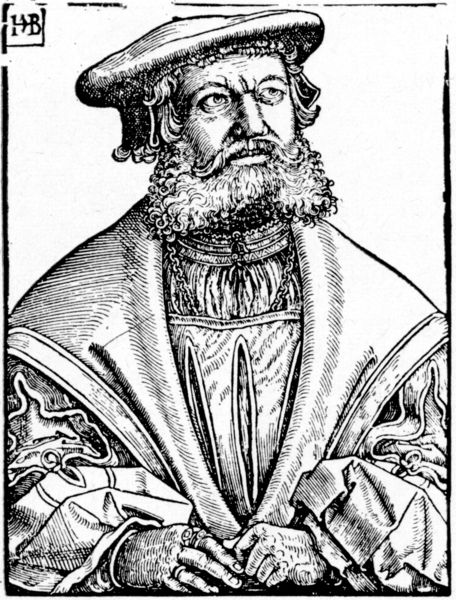
Titel: Bildnis des Eobanus Hessus
Künstler: Hans Brosamer
Institution: (Seriendruck)
Schlagwörter: hand, mann, umhang, weiß, finger, grau, haar, hut, mund, nase, schwarz, zeichnung, blick, alt, bart, hemd, kappe, mütze, schnurrbart, augen, gesicht, kleidung, kragen, vollbart, ärmel, bildnis, hände, portrait, porträt, gewand, haare, halbfigur, kutte, mantel, frontal, locken, fell, holzschnitt, alter mann, kette, grafik, graphik, ernst, nachdenklich, druck, initialen, monogramm, stich, herrscher, arzt, fürst, kerl, barett, mittelalter, wams, luther, gelehrter, hans, dürer, persönlichkeit, kupferstich, seriendruck, scharffur, theologe, hur, jurist, grien, 1569, baldung, hb